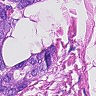
Metastatic tissue present: yes